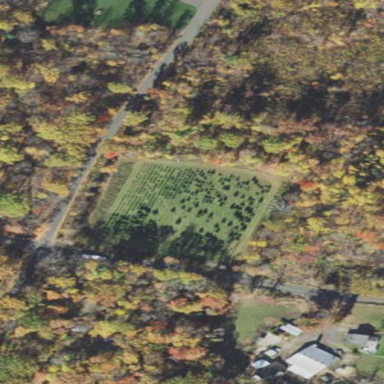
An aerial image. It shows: Plant nursery with trees.